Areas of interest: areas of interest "Yuhang Sports Center"
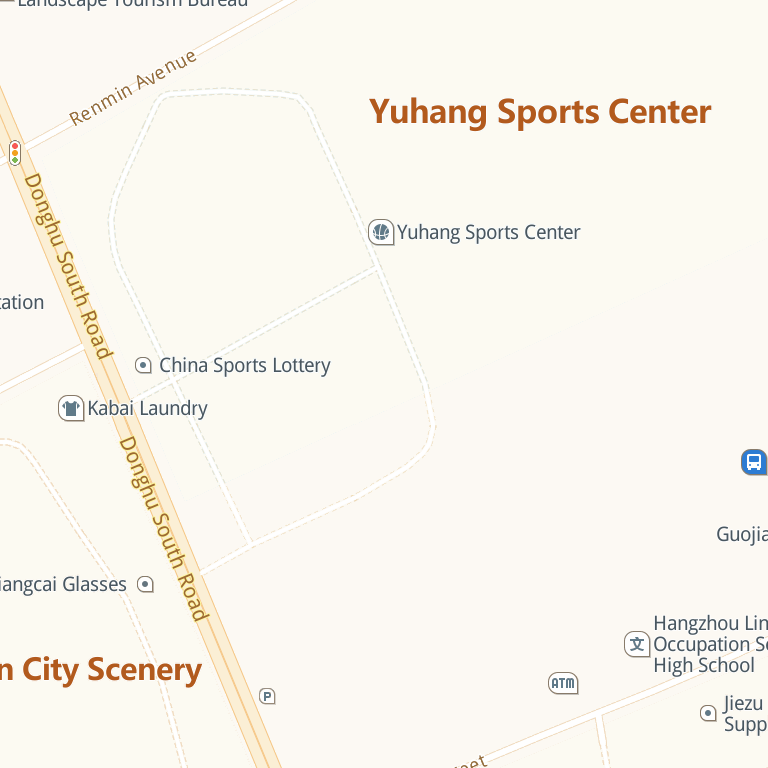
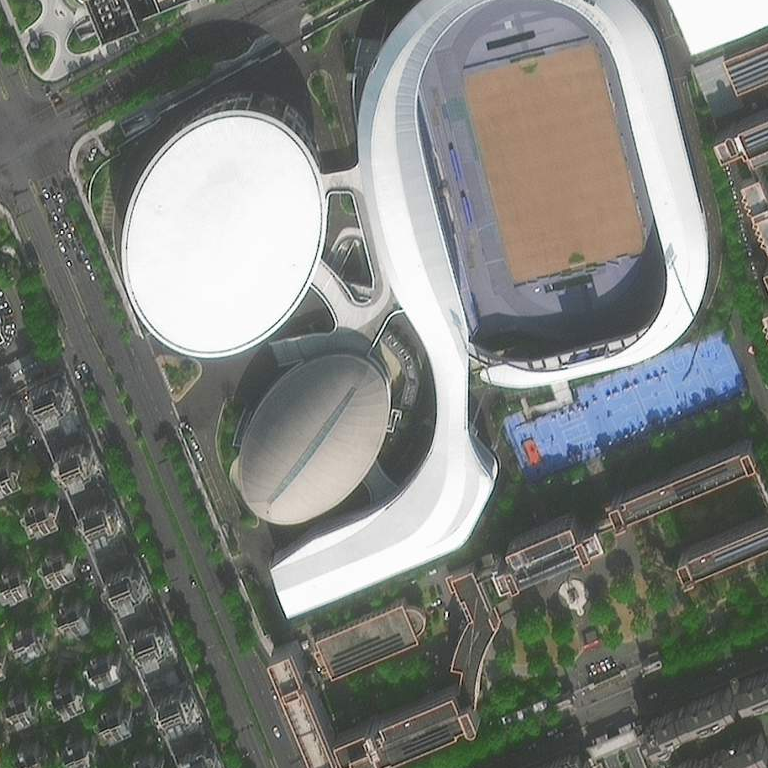